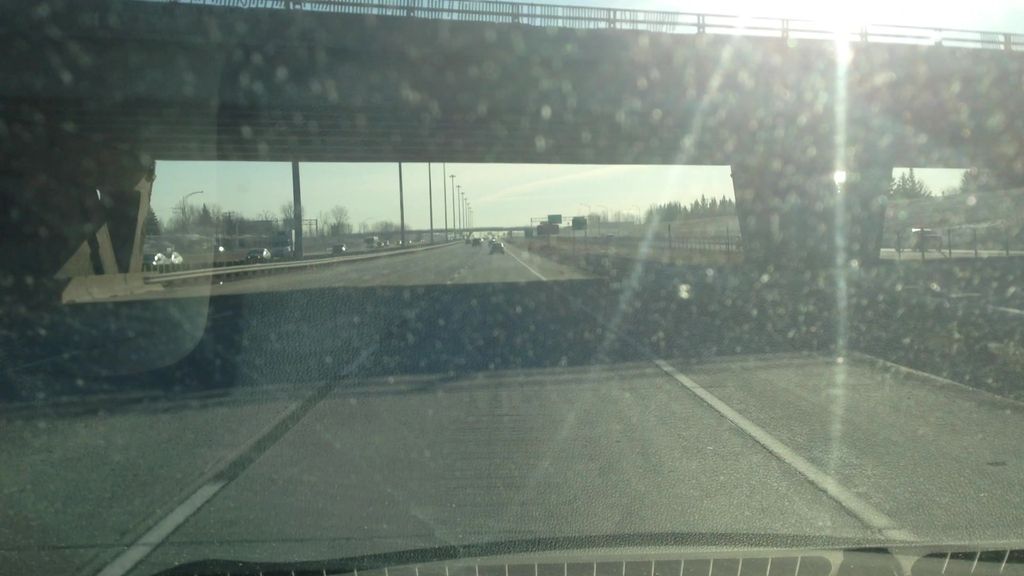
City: montreal